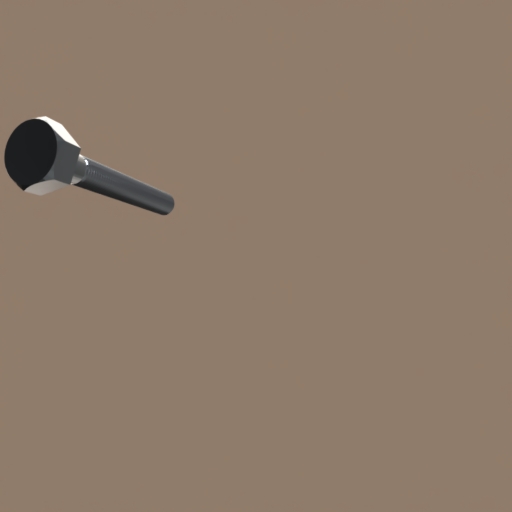
Label: bolt